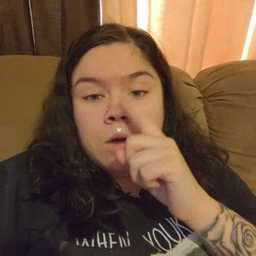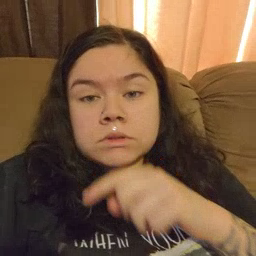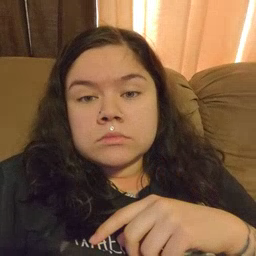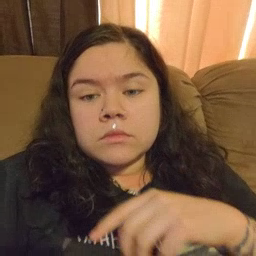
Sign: mouse